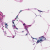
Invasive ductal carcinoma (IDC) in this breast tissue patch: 0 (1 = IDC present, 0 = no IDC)